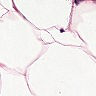
Metastatic tissue present: no